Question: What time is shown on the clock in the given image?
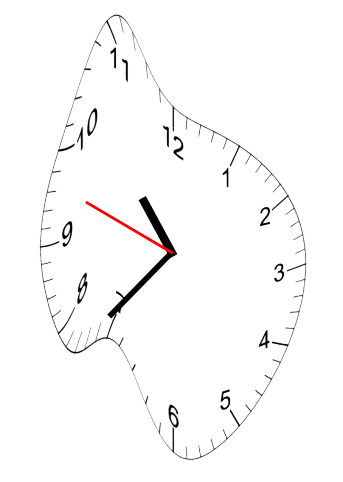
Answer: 10:36:48